The image folds the raw vibration samples of a bearing signal into a 2-D grayscale square (signal-to-image encoding). Diagnose the bearing from this image, choosing from: normal, inner_race, outer_race, ball.
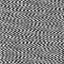
Answer: ball